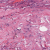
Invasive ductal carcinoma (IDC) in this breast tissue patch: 0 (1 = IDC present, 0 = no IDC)